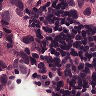
Metastatic tissue present: yes